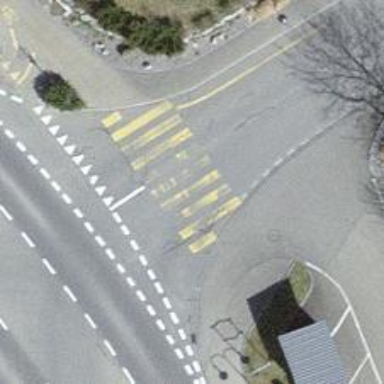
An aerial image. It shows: Uncontrolled zebra crossing with notable zebra markings.